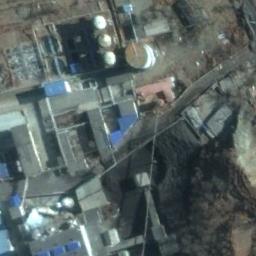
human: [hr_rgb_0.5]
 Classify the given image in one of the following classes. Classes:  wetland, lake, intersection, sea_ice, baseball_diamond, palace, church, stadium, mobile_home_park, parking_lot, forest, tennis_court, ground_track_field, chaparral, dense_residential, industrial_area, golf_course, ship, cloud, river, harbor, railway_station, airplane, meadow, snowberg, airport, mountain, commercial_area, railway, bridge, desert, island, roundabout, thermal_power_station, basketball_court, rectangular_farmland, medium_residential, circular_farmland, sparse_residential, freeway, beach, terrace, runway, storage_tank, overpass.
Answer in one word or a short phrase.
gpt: industrial_area